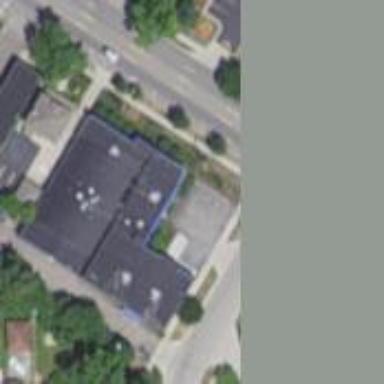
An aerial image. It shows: Building.